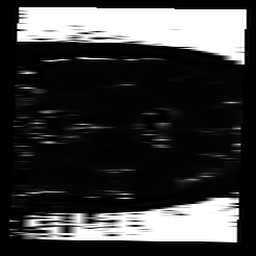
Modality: T2map
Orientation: coronal
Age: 41
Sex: male
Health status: ill